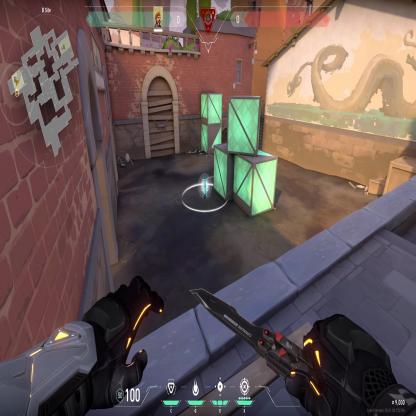
Label: planted spike